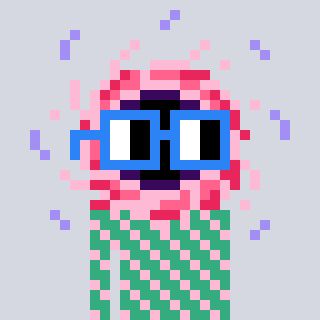
a pixel art character with square blue glasses, a blackhole-shaped head and a teal-colored body on a cool background